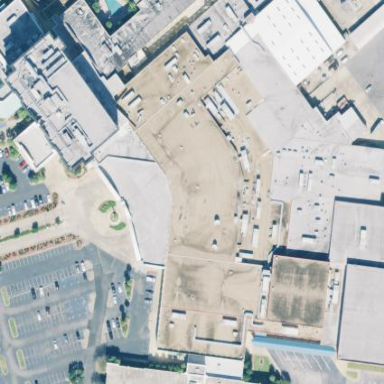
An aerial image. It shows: Building.